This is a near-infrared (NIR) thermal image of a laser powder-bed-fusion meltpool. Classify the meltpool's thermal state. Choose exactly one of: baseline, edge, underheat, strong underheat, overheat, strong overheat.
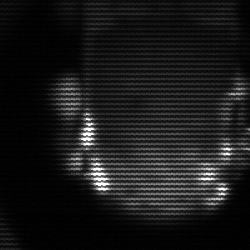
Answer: baseline